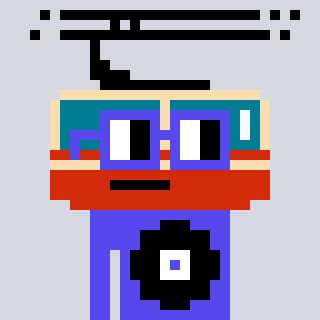
a pixel art character with square blue glasses, a tram wagon-shaped head and a computerblue-colored body on a cool background